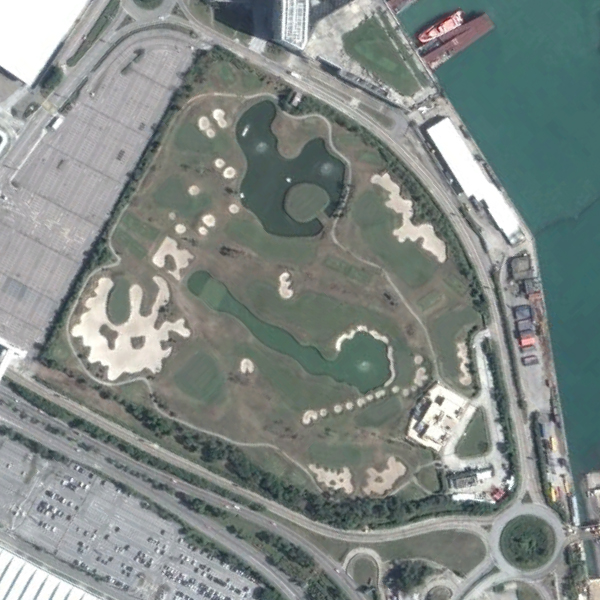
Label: Park